Aerial crown-view tile of a tropical tree (Barro Colorado Island, Panama), acquired 20250818:
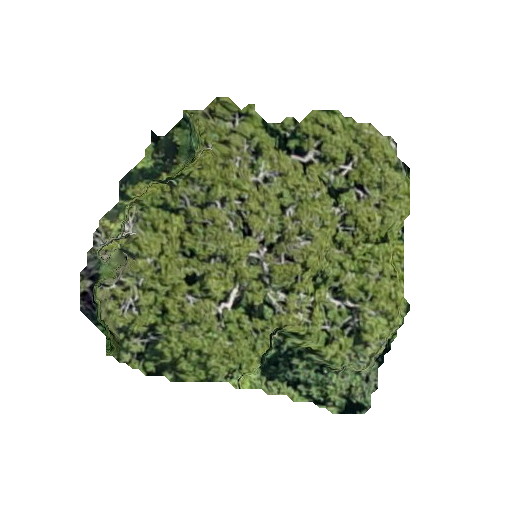
Species: Lonchocarpus heptaphyllus
GBIF accepted scientific name: Lonchocarpus heptaphyllus
Crown area: 112.117 m²